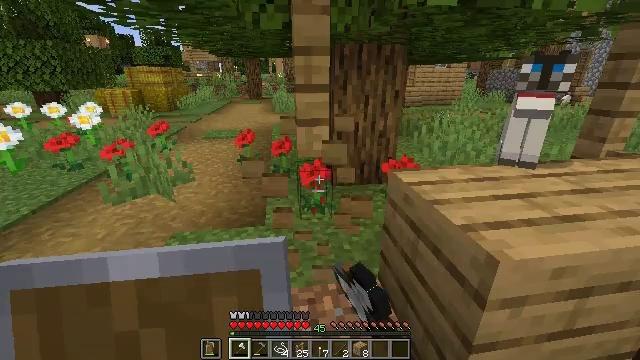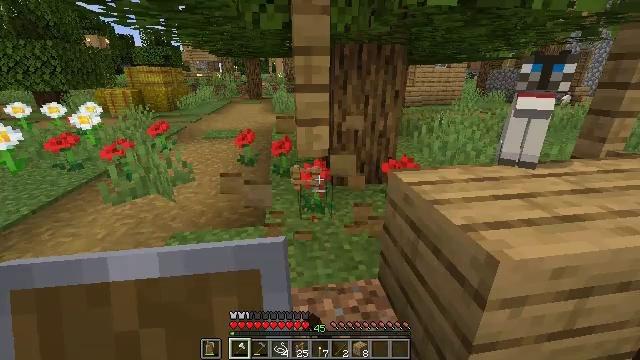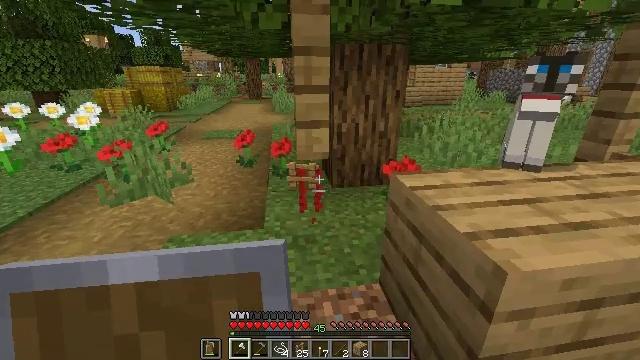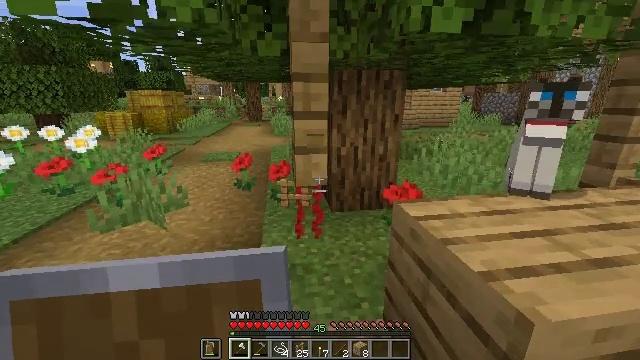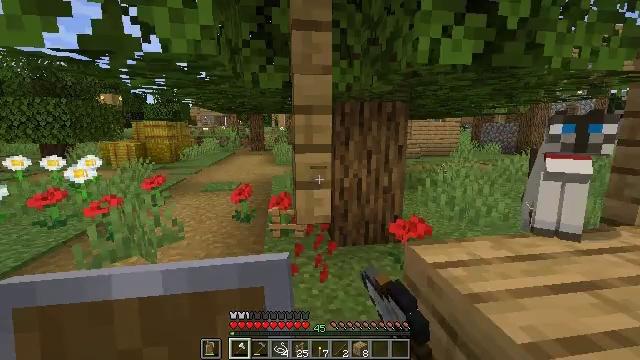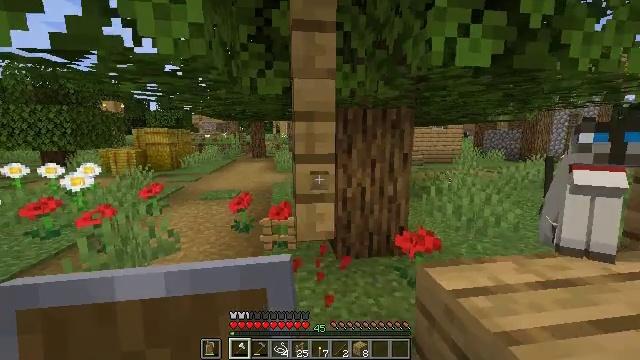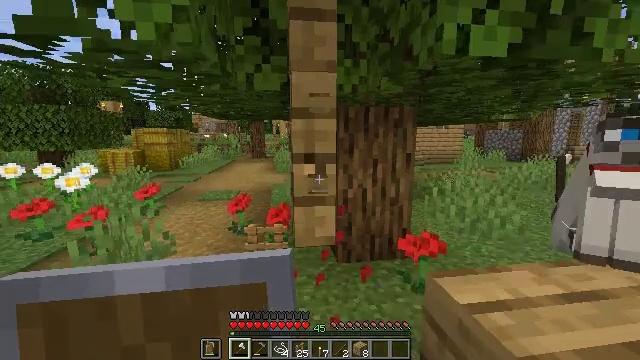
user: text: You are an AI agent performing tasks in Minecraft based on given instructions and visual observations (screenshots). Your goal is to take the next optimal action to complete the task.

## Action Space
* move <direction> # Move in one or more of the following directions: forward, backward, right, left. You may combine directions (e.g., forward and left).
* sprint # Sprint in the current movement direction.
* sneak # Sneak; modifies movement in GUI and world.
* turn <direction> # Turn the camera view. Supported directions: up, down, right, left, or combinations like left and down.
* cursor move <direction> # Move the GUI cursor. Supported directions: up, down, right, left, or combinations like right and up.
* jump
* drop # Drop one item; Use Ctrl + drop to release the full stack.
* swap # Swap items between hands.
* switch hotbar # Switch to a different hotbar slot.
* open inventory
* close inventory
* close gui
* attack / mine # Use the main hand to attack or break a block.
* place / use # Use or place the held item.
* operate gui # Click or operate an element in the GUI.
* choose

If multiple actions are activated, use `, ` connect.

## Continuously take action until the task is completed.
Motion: motion action
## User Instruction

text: Collect the poppy by clicking on it.
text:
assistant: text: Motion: attack / mine
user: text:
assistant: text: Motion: move forward, attack / mine
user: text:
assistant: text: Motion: move forward, turn up, attack / mine
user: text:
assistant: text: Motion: move forward, turn up
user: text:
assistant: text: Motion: turn up
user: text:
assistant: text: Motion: attack / mine
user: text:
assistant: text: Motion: attack / mine